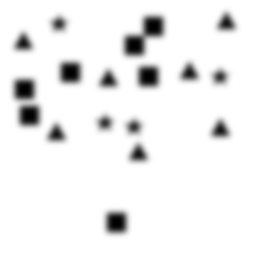
Squares: 7
Triangles: 7
Stars: 4
Total shapes: 18